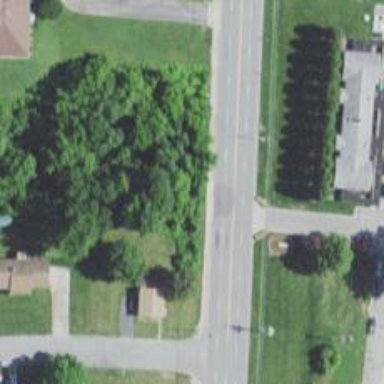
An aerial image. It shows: Left sidewalk along asphalt tertiary road.